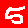
Digit: 5